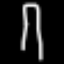
Label: fork